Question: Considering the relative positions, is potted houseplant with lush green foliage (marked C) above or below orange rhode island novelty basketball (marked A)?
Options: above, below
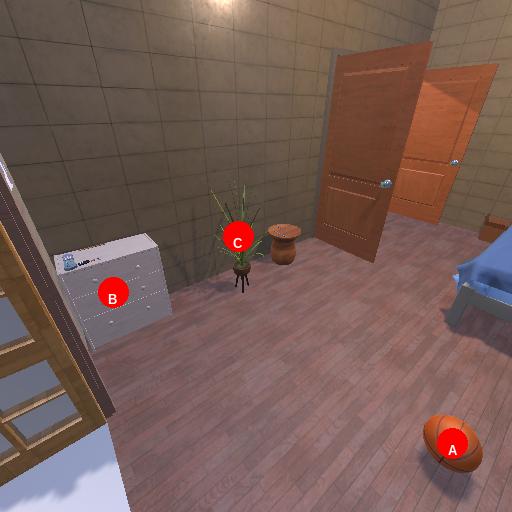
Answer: above